Question: I have a function ('f' : black line) which varies sharply in a specific, small region (derivative 'f'' : blue line, and second derivative 'f''' : red line). I would like to integrate this function numerically, and if I distribution points evenly (in log-space) I end up with fairly large errors in the sharply varying region (near '2E15' in the plot).
I happen to be using python, but I'm interested in a general algorithm.
---

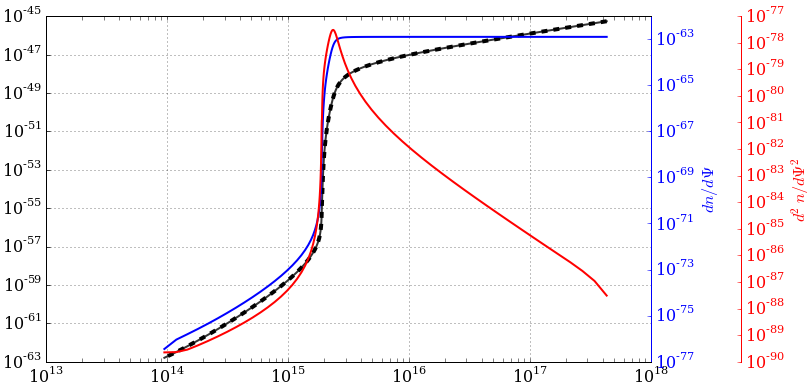
Answer: Assuming 'f''' is a 'NumPy' 'array', you could do the following
'''
# Scale these deltas as you see fit
deltas = 1/f''
domain = deltas.cumsum()
'''
To account only for order of magnitude swings, this could be adjusted as follows...
'''
deltas = 1/(-np.log10(1/f''))
'''